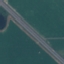
Land use / land cover: Highway